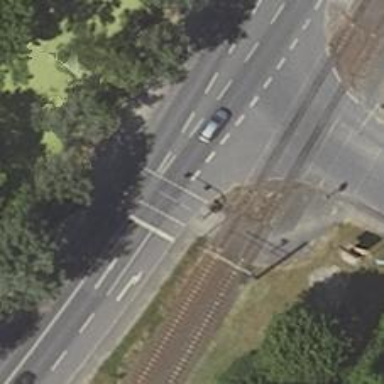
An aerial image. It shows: Traffic signals at road crossing.